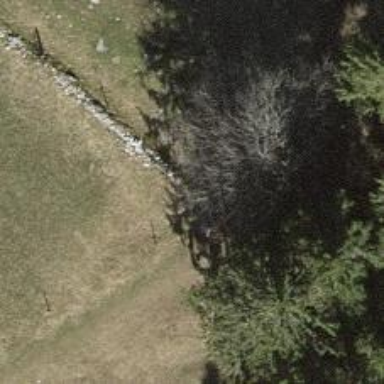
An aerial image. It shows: Dry stone wall barrier.